Question: I have a report that I need to create from a UserHistory table in SQL Server 2008 R2. A sample is below:

For billing purposes we need to calculate how many distinct users have had a particular status across a particular period. The period can be as low as 1 day or up to something like 2 months. So if one user was active, not active and then active again across a period then that counts as one active user.
The curve ball now comes in to play. If I had no histories within the specified period, the stored proc needs to hunt for the first history entry before the start of the period to see if it matches the status. As obviously if I was active on the 20th of October and then my account was suspended on the 15th of November, if the period was for November, I was still active.
At first I did this with a cursor going through each User table, and doing the queries per user and it's user histories however even with the relevant indexes this takes about 40 seconds for 200000 users. 40s for each day in a period for 9 statuses adds up very quickly.
My colleage and I came up with this method which has come the closest:
'''
ALTER PROCEDURE [dbo].[cpUserHistory_CountByStatus] @StartDate DATETIME2,
@EndDate DATETIME2,
@Status VARCHAR(50)
AS
SET NOCOUNT ON
SELECT SUM(CASE WHEN CurrentMonth.UserId IS NOT NULL OR PreviousTime.UserId IS NOT NULL THEN 1 ELSE 0 END)
FROM [User]
LEFT JOIN
(SELECT UserId
FROM
UserHistory
INNER JOIN
(SELECT MAX(UserHistoryId) AS UserHistoryId
FROM UserHistory
WHERE EditedDate BETWEEN @StartDate AND @EndDate
GROUP BY UserId) LastStatus ON UserHistory.UserHistoryId = LastStatus.UserHistoryId
WHERE UserHistory.Status = @Status -- EDIT: Your status you're interested in
) CurrentMonth ON [User].UserId = CurrentMonth.UserId
LEFT JOIN
(SELECT UserId
FROM
UserHistory
INNER JOIN
(SELECT MAX(UserHistoryId) AS UserHistoryId
FROM UserHistory
WHERE EditedDate < @StartDate
GROUP BY UserId) LastStatus ON UserHistory.UserHistoryId = LastStatus.UserHistoryId
WHERE UserHistory.Status = @Status -- EDIT: Your status you're interested in
) PreviousTime ON [User].UserId = PreviousTime.UserId
'''
But as you can see in the simplified report sample, a user was cancelled on the 3rd of the month and then reactivated on the 5th, however the total does not reflect that at some point in the period there was 1 cancelled user.
Does anyone have any ideas or better ways to go about doing this? I could really use some input.
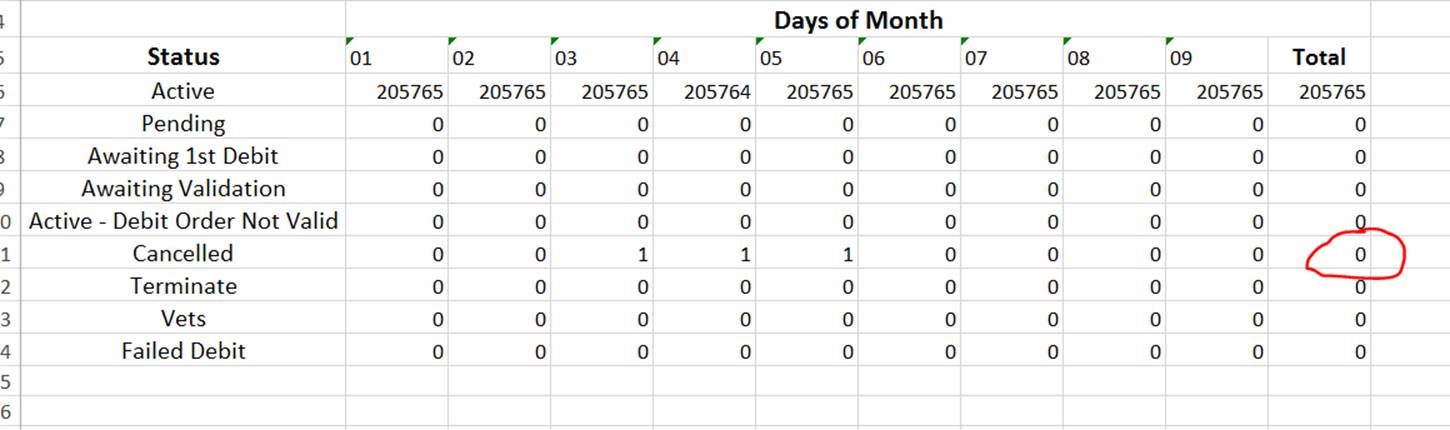
Answer: I settled on calling a stored procedure once for the entire range which will bring back all UserHistory entries which matches my criteria and in code I can count and filter it as I please.
Not ideal as there could be quite a lot of data transfered from the DB to the application, and once in the app it can use a bit of memory - but it works, is fast and more importantly is accurate.
'''
ALTER PROCEDURE [dbo].[cpUserHistory_SelectForBillingPeriod] @StartDate DATETIME2,
@EndDate DATETIME2
AS
BEGIN
DECLARE @Uh TABLE (
UserHistoryId INT,
UserId INT,
UserStatus VARCHAR(50),
EditedDate DATETIME2
)
INSERT INTO @Uh
SELECT UserHistoryId,
UserId,
[Status],
EditedDate
FROM UserHistory
WHERE EditedDate >= @StartDate
AND EditedDate <= @EndDate
INSERT INTO @Uh
SELECT UserHistory.UserHistoryId,
UserId,
[Status],
EditedDate
FROM UserHistory
INNER JOIN (
SELECT MAX(UserHistoryId) AS UserHistoryId
FROM UserHistory
WHERE EditedDate < @StartDate
GROUP BY UserId
) LastStatus ON UserHistory.UserHistoryId = LastStatus.UserHistoryId
SELECT *
FROM @Uh
order by EditedDate desc
'''